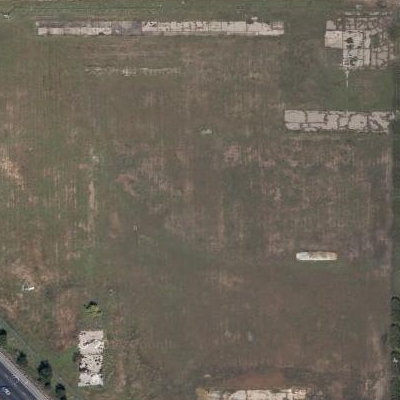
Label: aGrass